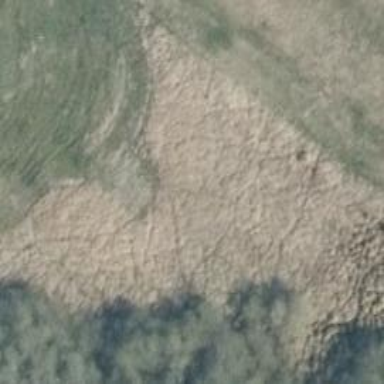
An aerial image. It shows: Wetland area characterized by wet meadow.